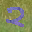
Label: 2